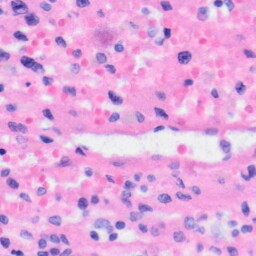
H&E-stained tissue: Liver